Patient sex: F
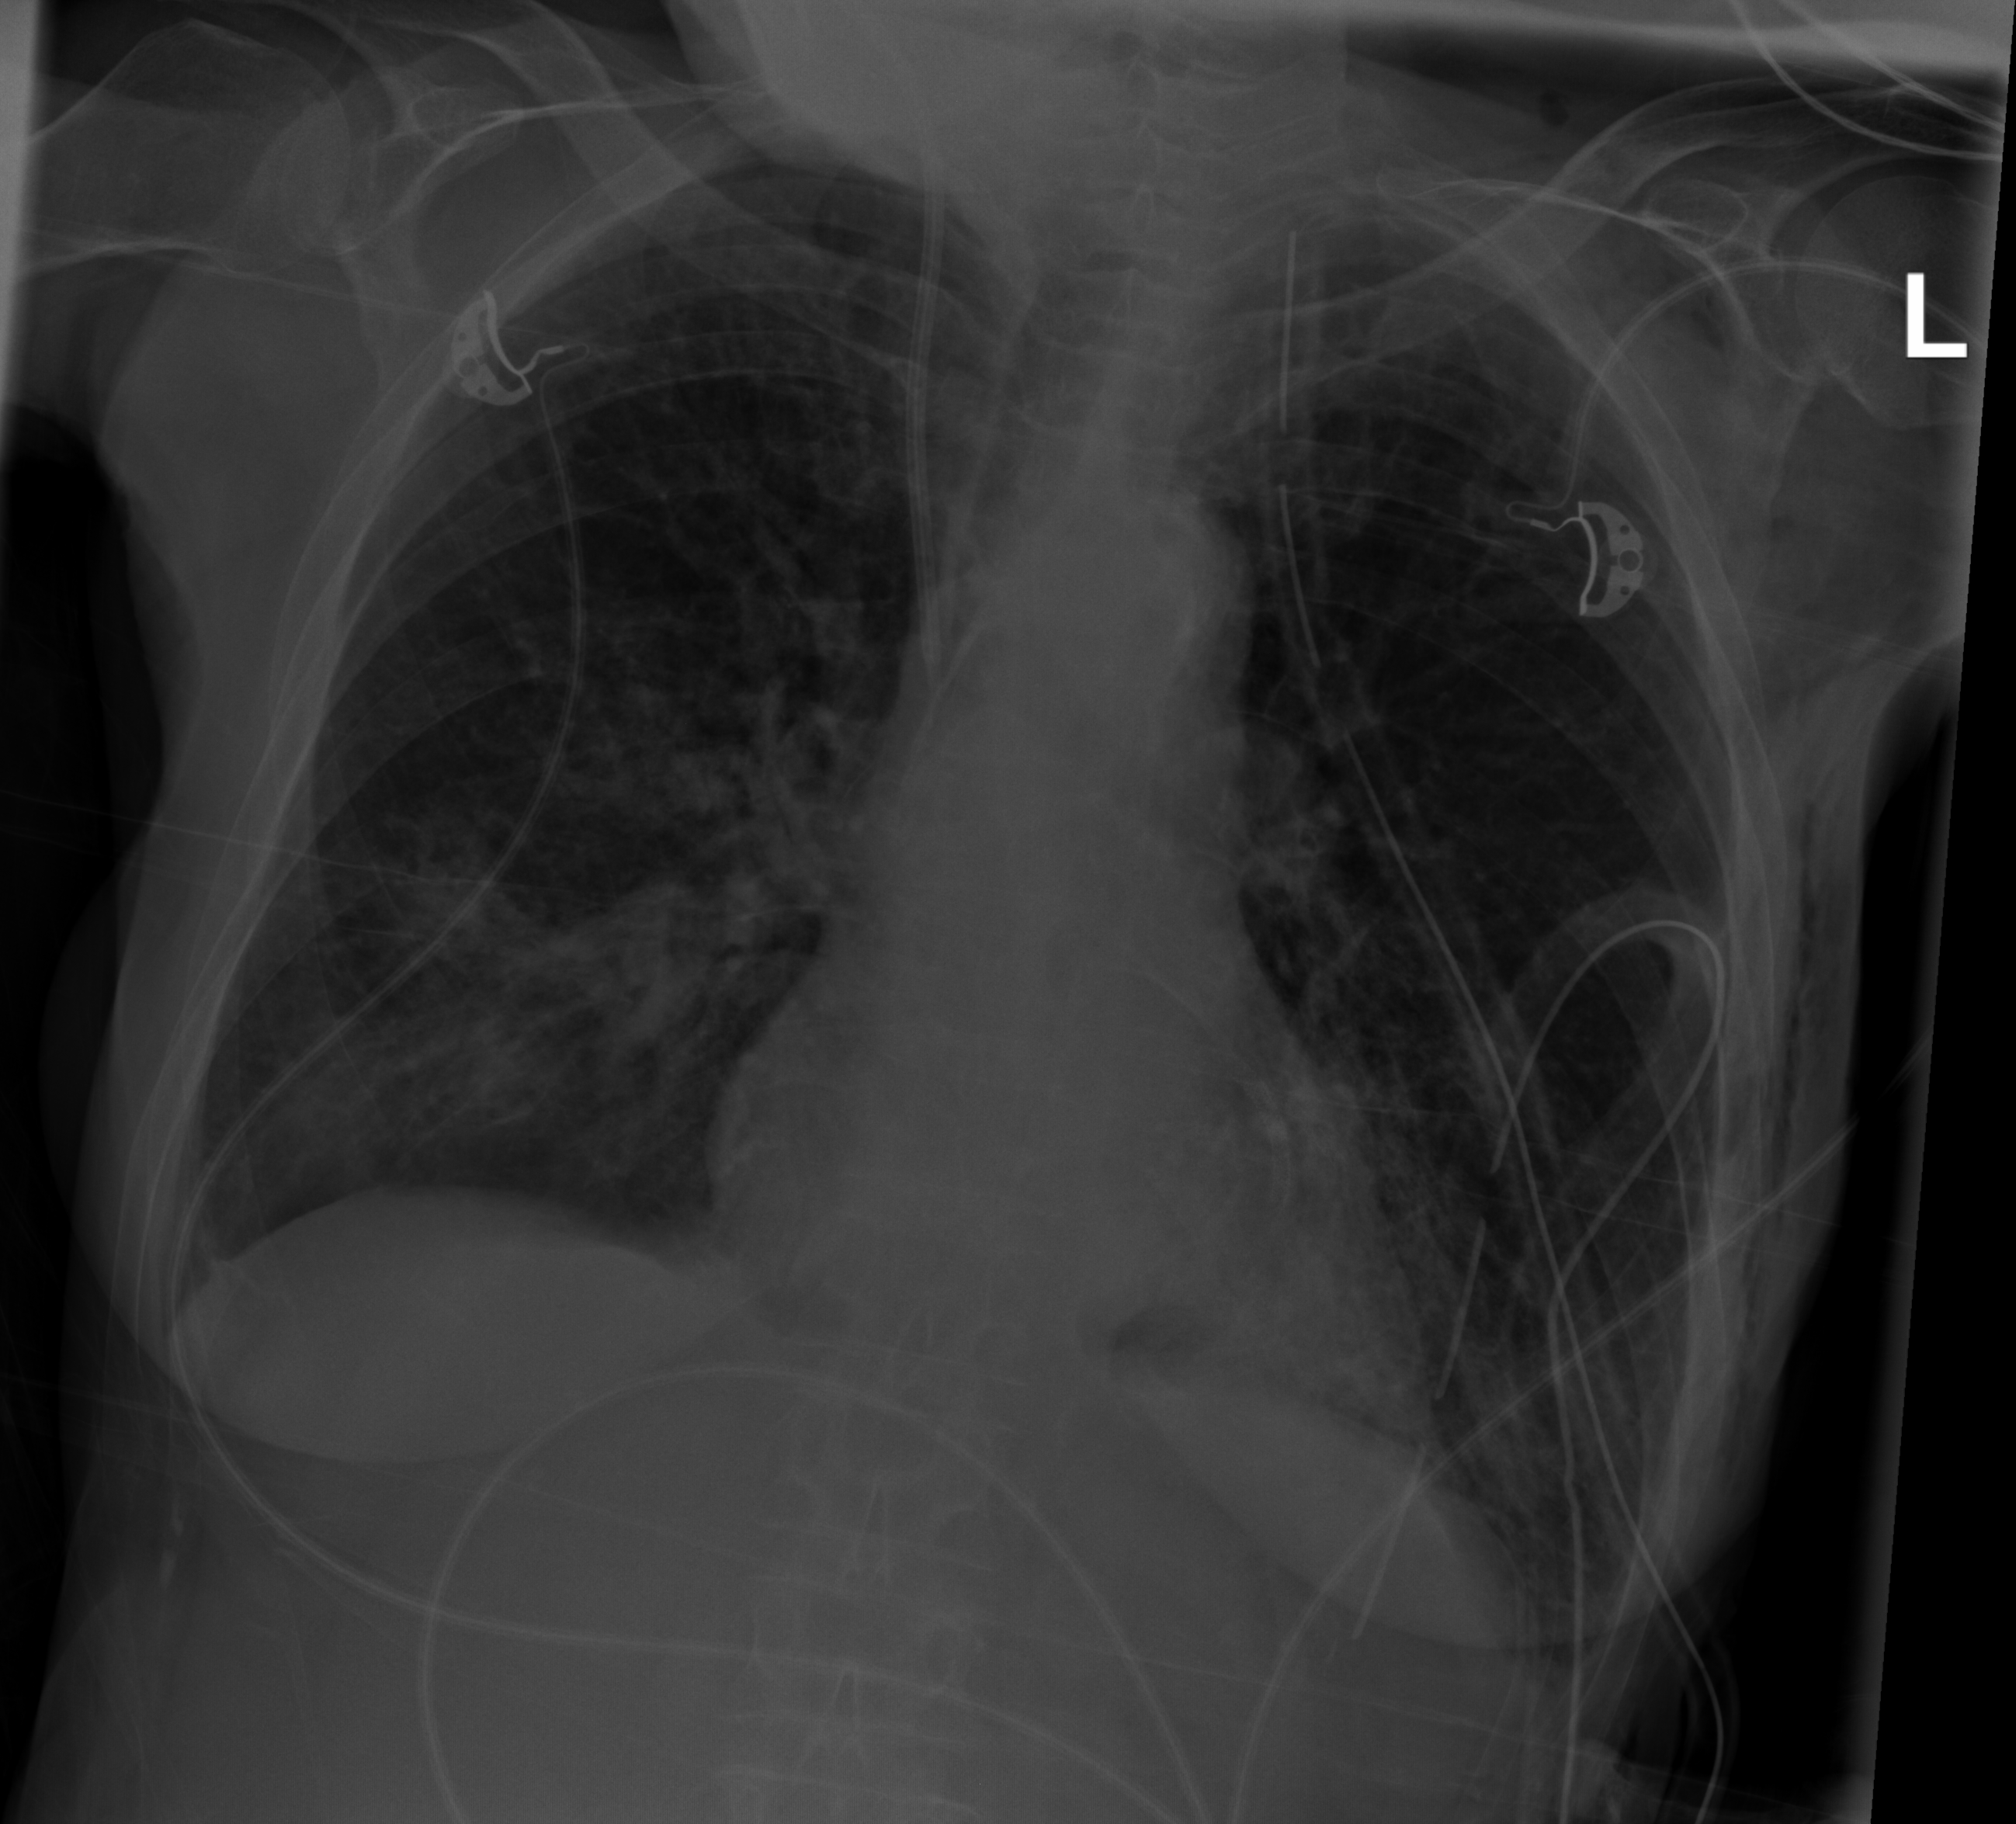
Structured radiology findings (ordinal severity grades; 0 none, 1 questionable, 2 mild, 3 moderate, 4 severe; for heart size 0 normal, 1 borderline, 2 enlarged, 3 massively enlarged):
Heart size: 0
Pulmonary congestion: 0
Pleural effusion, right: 0
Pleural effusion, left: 2
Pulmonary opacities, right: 2
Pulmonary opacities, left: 2
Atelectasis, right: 2
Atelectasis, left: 2